Interaction volume radius: 5 \u00c5
Interaction volume height: 40 \u00c5
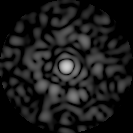
Disorder parameter: 0.8119